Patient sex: F
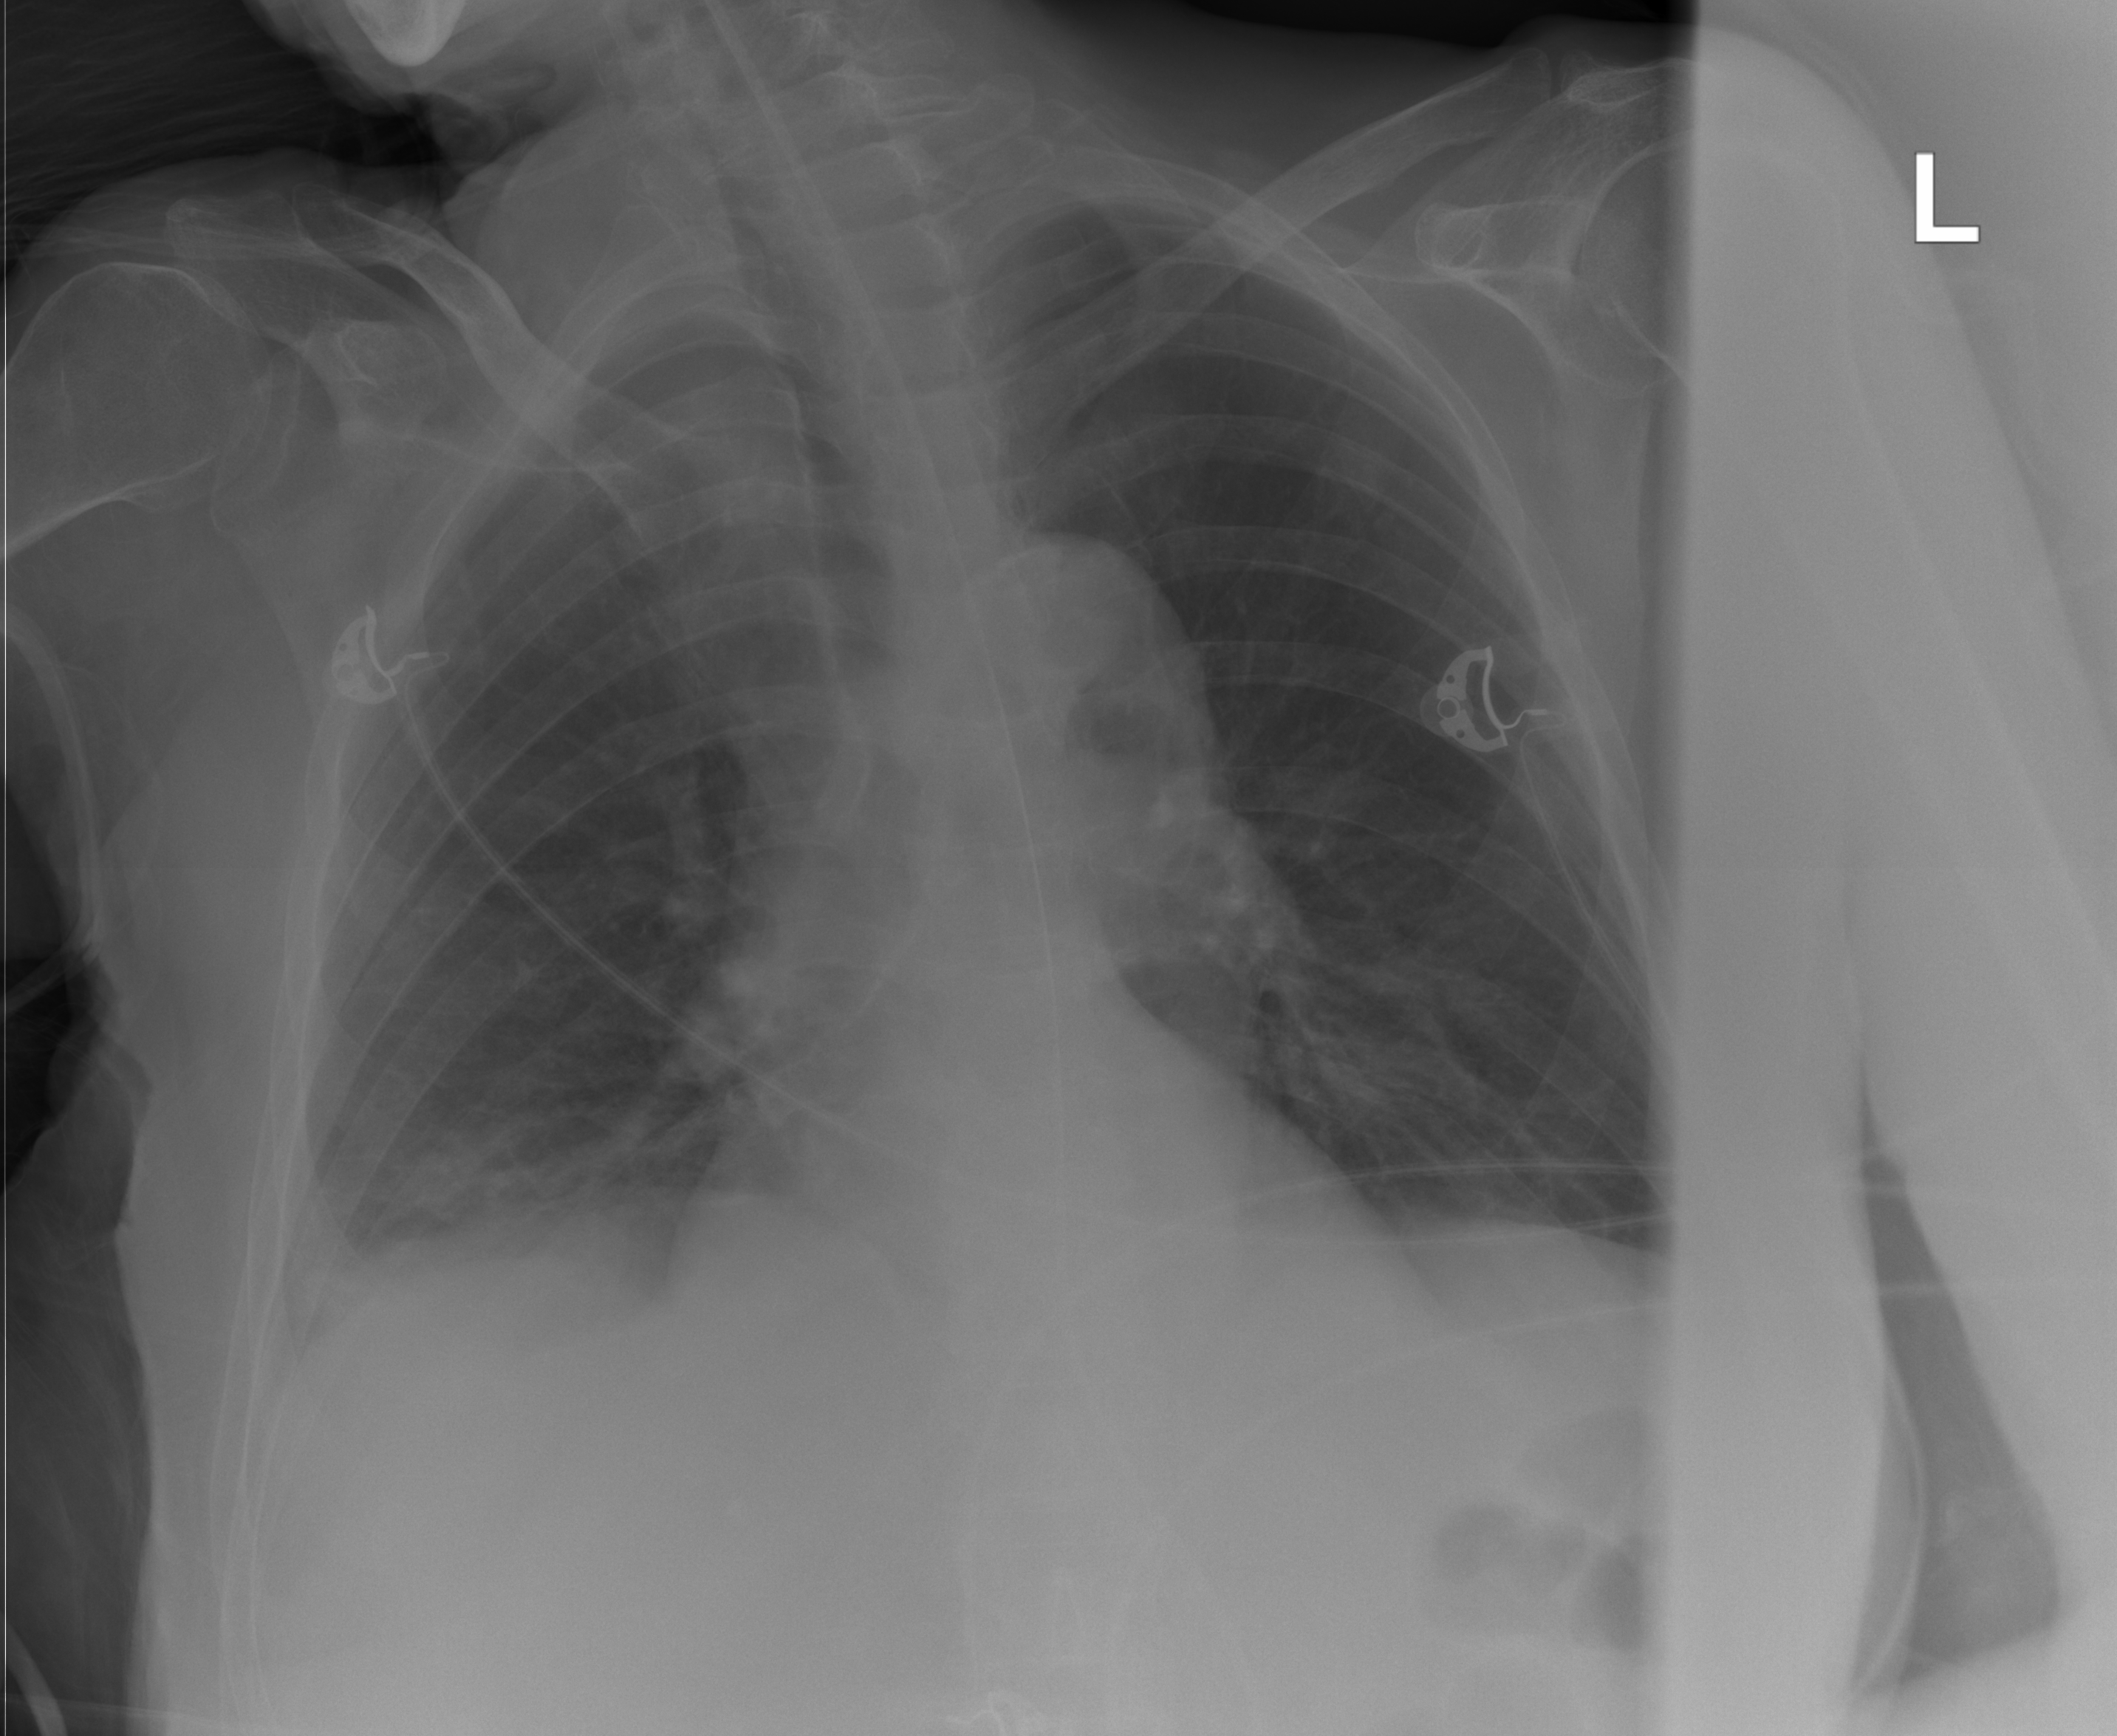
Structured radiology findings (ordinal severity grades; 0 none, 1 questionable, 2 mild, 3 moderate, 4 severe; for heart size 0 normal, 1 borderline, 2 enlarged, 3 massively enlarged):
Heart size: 0
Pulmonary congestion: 0
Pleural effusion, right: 2
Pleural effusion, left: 0
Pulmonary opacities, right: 0
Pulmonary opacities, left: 0
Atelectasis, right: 2
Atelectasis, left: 0